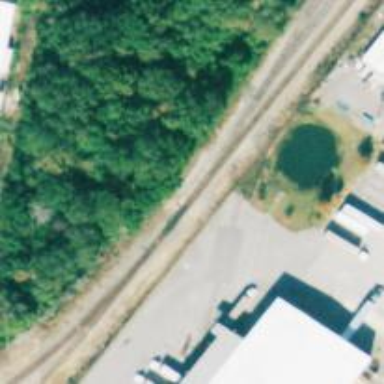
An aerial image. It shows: Junction on the railway.